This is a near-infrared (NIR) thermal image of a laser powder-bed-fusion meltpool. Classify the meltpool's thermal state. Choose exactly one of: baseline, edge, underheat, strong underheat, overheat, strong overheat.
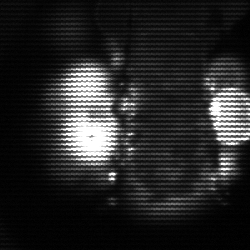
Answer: strong underheat